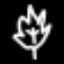
Label: leaf